Chest X-ray. View position: PA
Patient age: 61
Patient sex: M
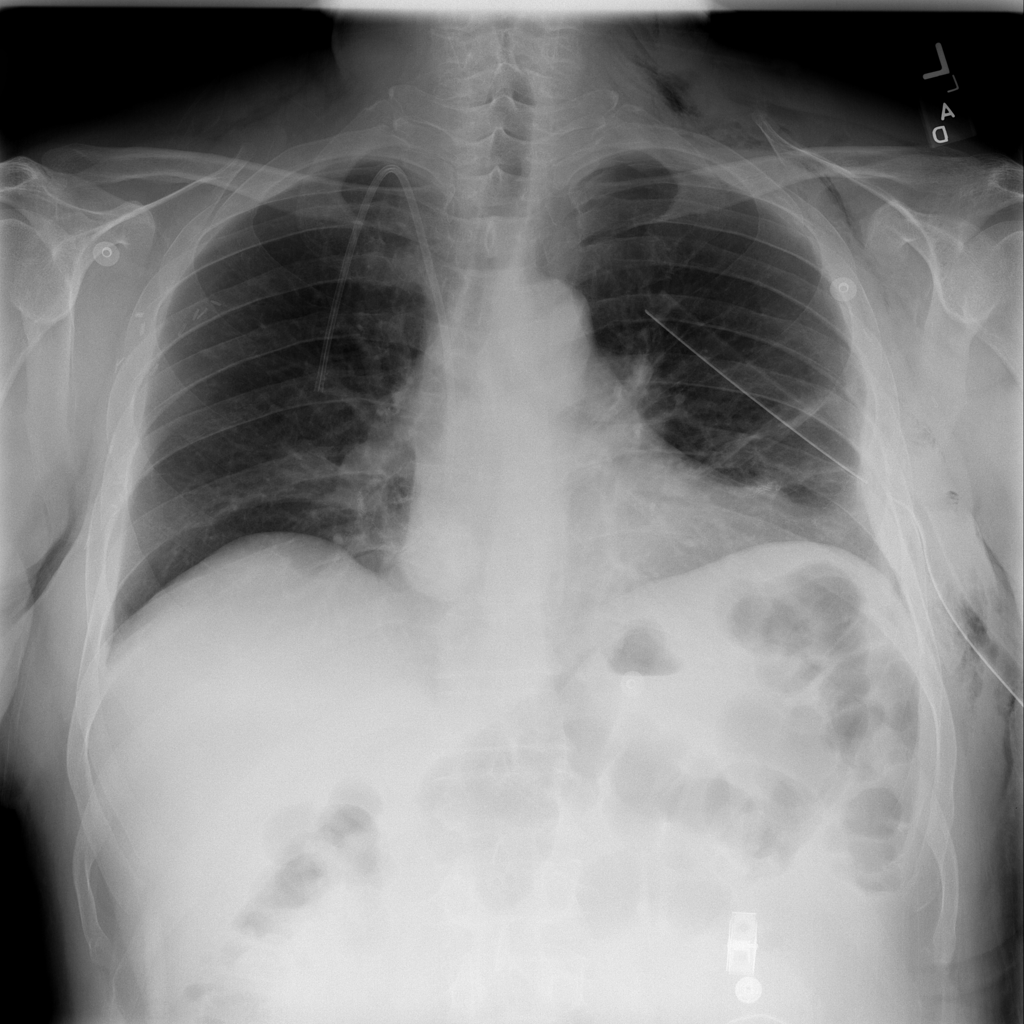
Finding: Pneumothorax